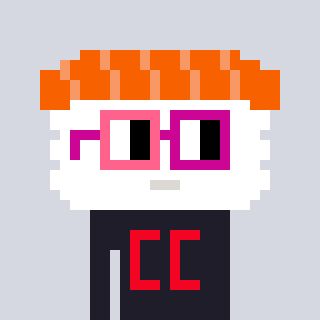
a pixel art character with square pink and red glasses, a nigiri-shaped head and a grayscale-colored body on a cool background